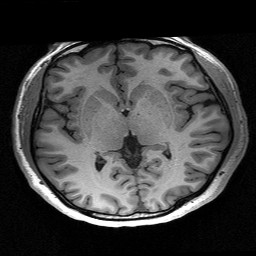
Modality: T1w
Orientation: coronal
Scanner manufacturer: siemens
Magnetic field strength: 3 T
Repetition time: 2.53 s
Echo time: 0.00267 s